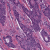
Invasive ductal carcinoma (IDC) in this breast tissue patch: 1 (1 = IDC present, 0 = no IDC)